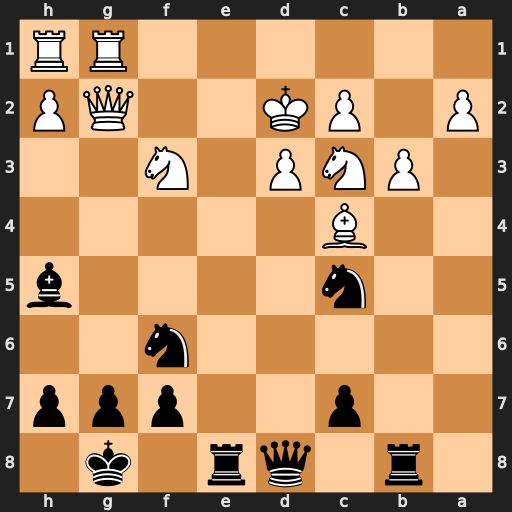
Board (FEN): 1r1qr1k1/2p2ppp/5n2/2n4b/2B5/1PNP1N2/P1PK2QP/6RR
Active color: b
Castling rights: -
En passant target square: -
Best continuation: Nfe4+ Nxe4 Nxe4+ Kc1 Qf6